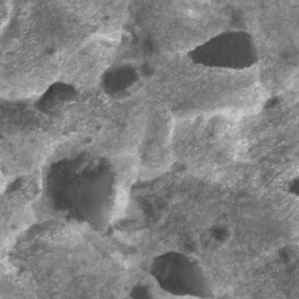
Label: non_frost